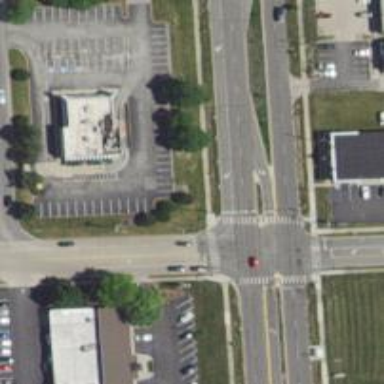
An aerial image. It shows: Marked footway crossing with zebra markings.